Field crop: maize
Growth stage: 1
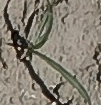
Species: sorghum